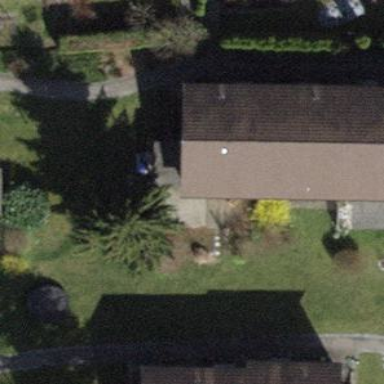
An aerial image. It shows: Terrace-style building with gabled roof.